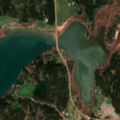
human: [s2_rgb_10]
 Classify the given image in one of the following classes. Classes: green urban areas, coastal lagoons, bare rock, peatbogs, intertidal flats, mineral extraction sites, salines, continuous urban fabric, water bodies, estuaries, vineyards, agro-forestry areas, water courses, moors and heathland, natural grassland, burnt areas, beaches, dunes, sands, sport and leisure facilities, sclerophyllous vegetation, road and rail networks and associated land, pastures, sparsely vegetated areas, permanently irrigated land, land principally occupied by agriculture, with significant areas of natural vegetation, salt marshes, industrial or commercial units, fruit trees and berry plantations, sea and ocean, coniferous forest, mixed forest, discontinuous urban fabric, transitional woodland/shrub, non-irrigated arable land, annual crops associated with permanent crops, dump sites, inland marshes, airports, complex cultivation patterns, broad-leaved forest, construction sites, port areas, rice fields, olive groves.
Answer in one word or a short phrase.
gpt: land principally occupied by agriculture, with significant areas of natural vegetation, mixed forest, sea and ocean